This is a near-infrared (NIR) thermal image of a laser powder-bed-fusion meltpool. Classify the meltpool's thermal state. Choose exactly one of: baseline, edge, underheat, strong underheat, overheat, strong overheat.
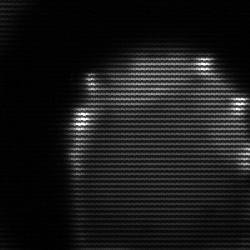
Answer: edge